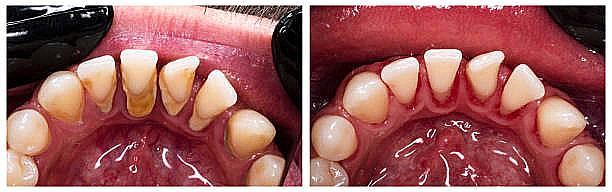
Condition: Gingivitis